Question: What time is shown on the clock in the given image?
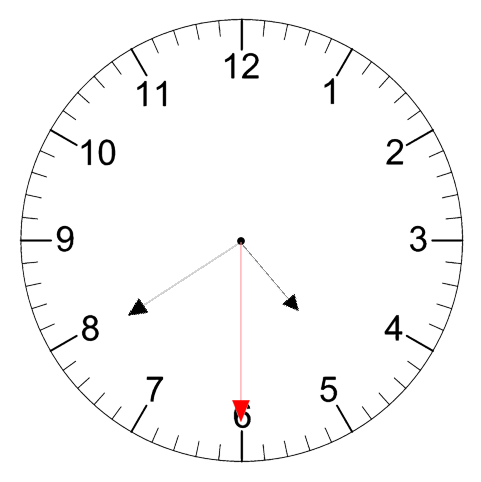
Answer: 04:39:30